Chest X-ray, AP view. Patient: 67 years old, sex M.
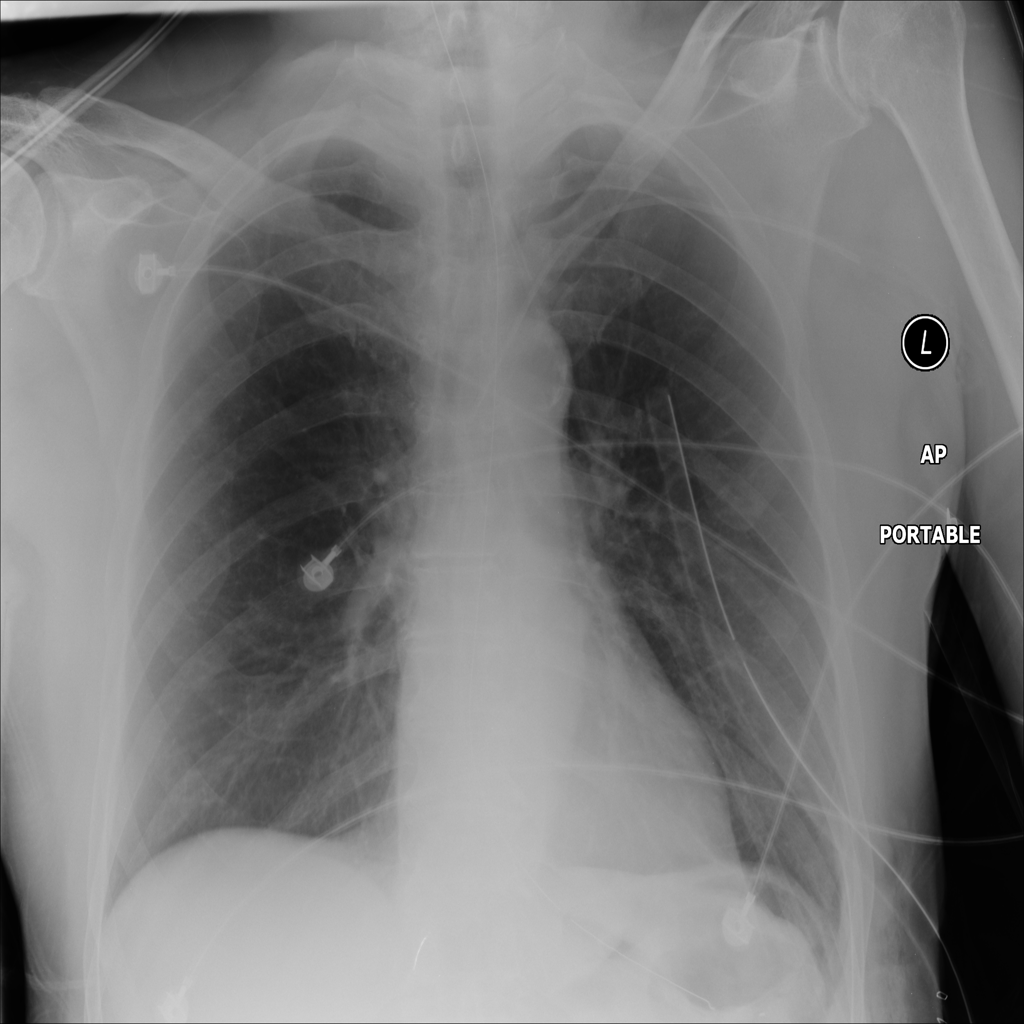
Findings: No Finding